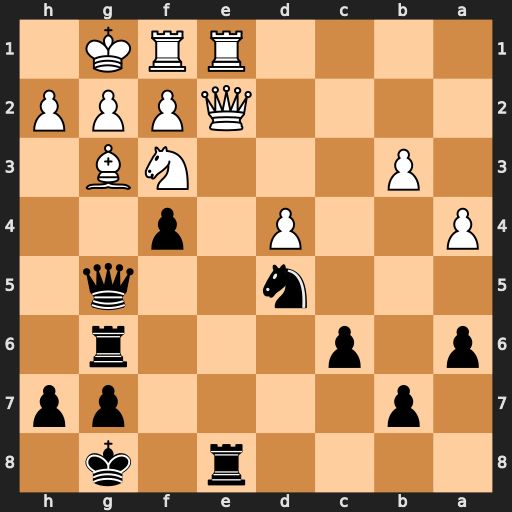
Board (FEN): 4r1k1/1p4pp/p1p3r1/3n2q1/P2P1p2/1P3NB1/4QPPP/4RRK1
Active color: b
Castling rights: -
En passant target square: -
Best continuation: Rxe2 Nxg5 Rxe1 Rxe1 Rxg5